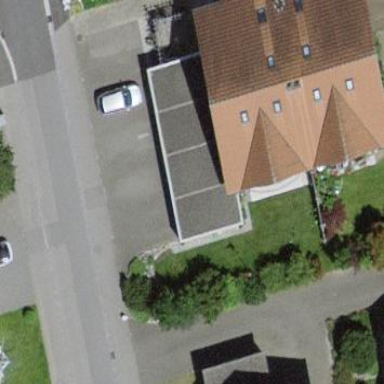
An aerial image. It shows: Garage with flat roof.